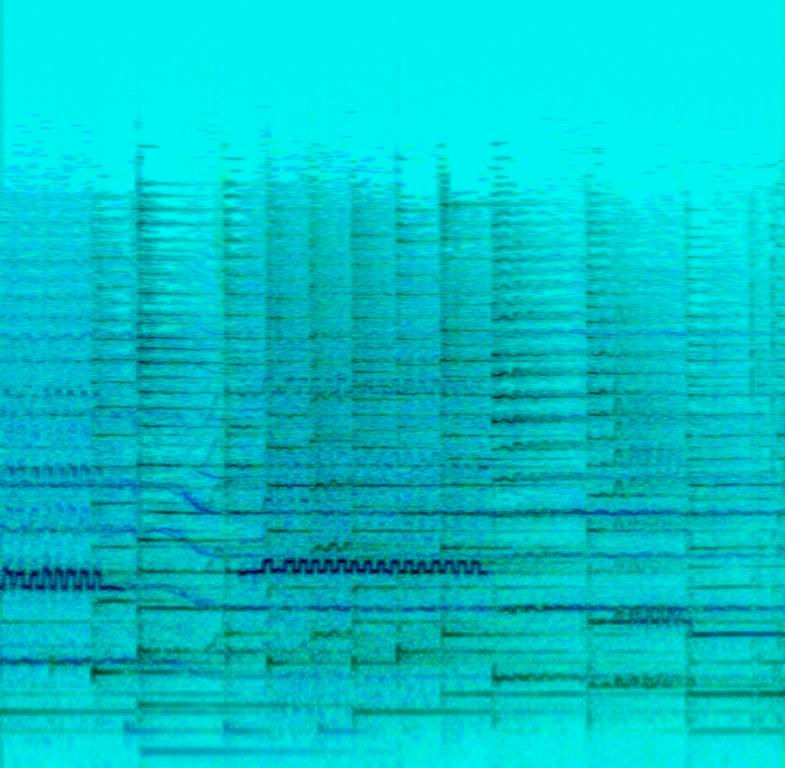
A guzheng is playing a traditional melody with some notes bending while a flute is playing notes in a tremolo. In the background a string instrument is played with a bow. All the instruments are full of reverb and delay. Also are they panned to different directions of the speakers.
This song may be playing at a ceremonial dance or theater.